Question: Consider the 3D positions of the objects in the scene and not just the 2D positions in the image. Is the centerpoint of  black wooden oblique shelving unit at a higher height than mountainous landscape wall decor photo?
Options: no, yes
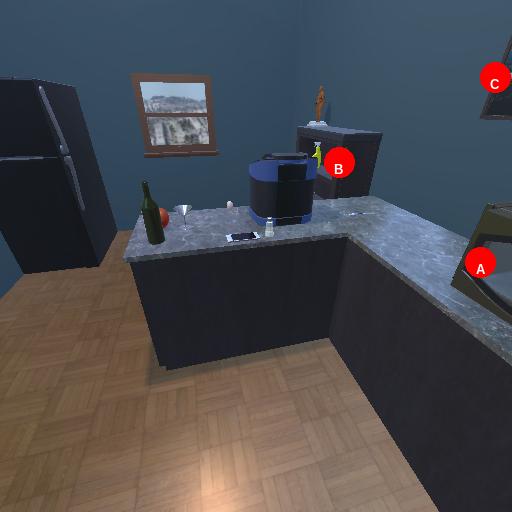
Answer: no